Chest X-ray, PA view. Patient: 52 years old, sex M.
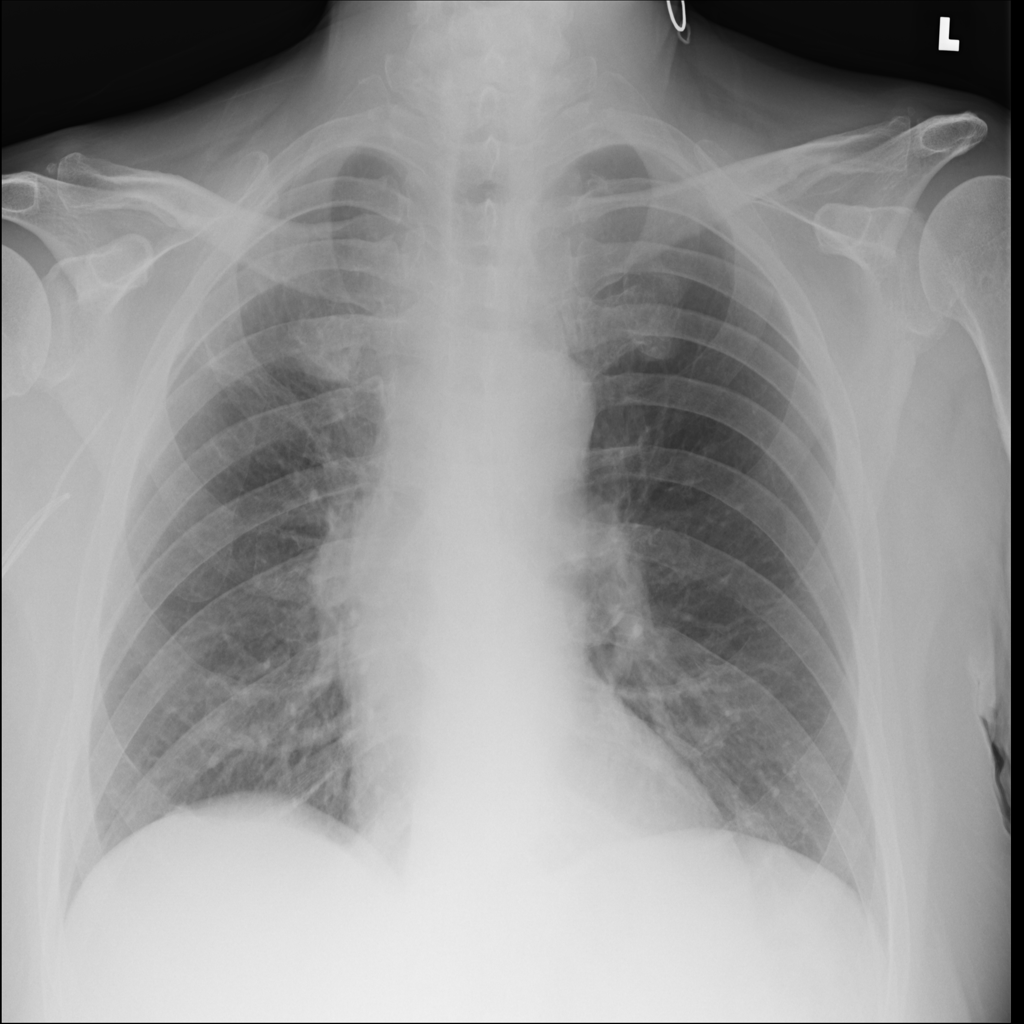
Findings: No Finding